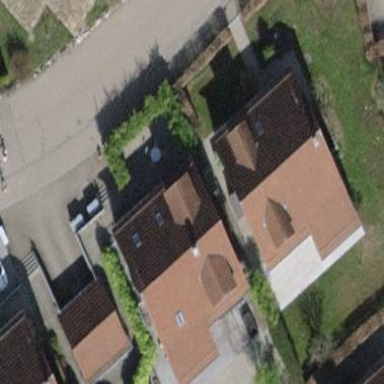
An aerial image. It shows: House with gabled roof oriented across.